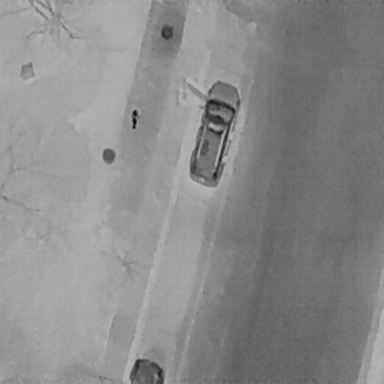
There are two objects shown in the infrared image, including a Car, and a Person.